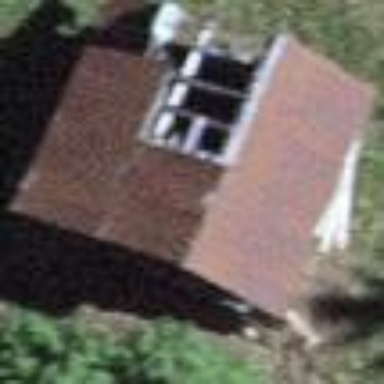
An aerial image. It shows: Barn.